Question: I have added RibbonControlGroup as a container for my RibbonButton's:
'''
<RibbonGroup>
<RibbonControlGroup>
<RibbonButton/>
<RibbonButton/>
</RibbonControlGroup>
</RibbonGroup>
'''
But how to remove a vertical separating line between buttons in 'System.Windows.Controls.Ribbon.RibbonControlGroup'?
I have '<Setter Property="BorderBrush" Value="Transparent"/>' in style definition for RibbonGroup, RibbonControlGroup and RibbonButton but the same problem remains...
Screenshot:

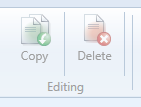
Answer: The ControlTemplate for various RibbonControls has triggers that add a right hand side border when they are in a control group (i.e. the IsInControlGroup Property is True):
'''
<!-- IsInControlGroup -->
<Trigger Property="IsInControlGroup" Value="True">
<Setter TargetName="OuterBorder" Property="BorderBrush" Value="{Binding RelativeSource={RelativeSource TemplatedParent}, Path=Ribbon.BorderBrush}" />
<Setter TargetName="OuterBorder" Property="BorderThickness" Value="0,0,1,0" />
<Setter TargetName="OuterBorder" Property="CornerRadius" Value="0" />
<Setter TargetName="InnerBorder" Property="CornerRadius" Value="0" />
</Trigger>
'''
I edited the line :
'''
<Setter TargetName="OuterBorder" Property="BorderThickness" Value="0,0,1,0" />
'''
To :
'''
<Setter TargetName="OuterBorder" Property="BorderThickness" Value="0,0,0,0" />
'''
Alternatively you could just remove the whole trigger.
NB: Mine was in the Generic.xaml in the Themes folder for the ControlsLibrary project, which had the folowing at the top
'''
<!--=================================================================
Copyright (C) Microsoft Corporation. All rights reserved.
This file was generated from individual xaml files found
in wcp\themes\xaml\, please do not edit it directly.
To generate this file, bcz in Wcp\Themes\Generator and copy
the generated theme files from the output directory to
the corresponding themes\ folder.
To automatically copy the files, set the environment variable
set THEMEXAML_AUTOUPDATE=1
==================================================================-->
'''
So you may want to make a copy or regenerate.